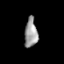
Tissue: prostate
Cell type: Fibroblasts
Senescence score: 0.748
Nuclear area (px): 370
Mean DAPI intensity: 154.135